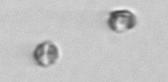
Label: Thalassiosira_sp_aff_mala